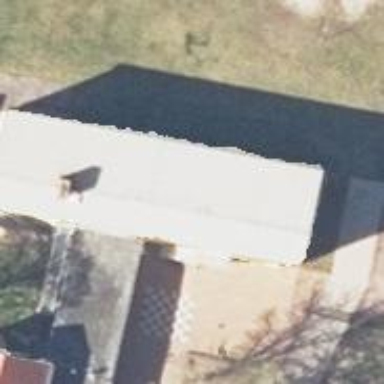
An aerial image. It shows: School building.